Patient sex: M
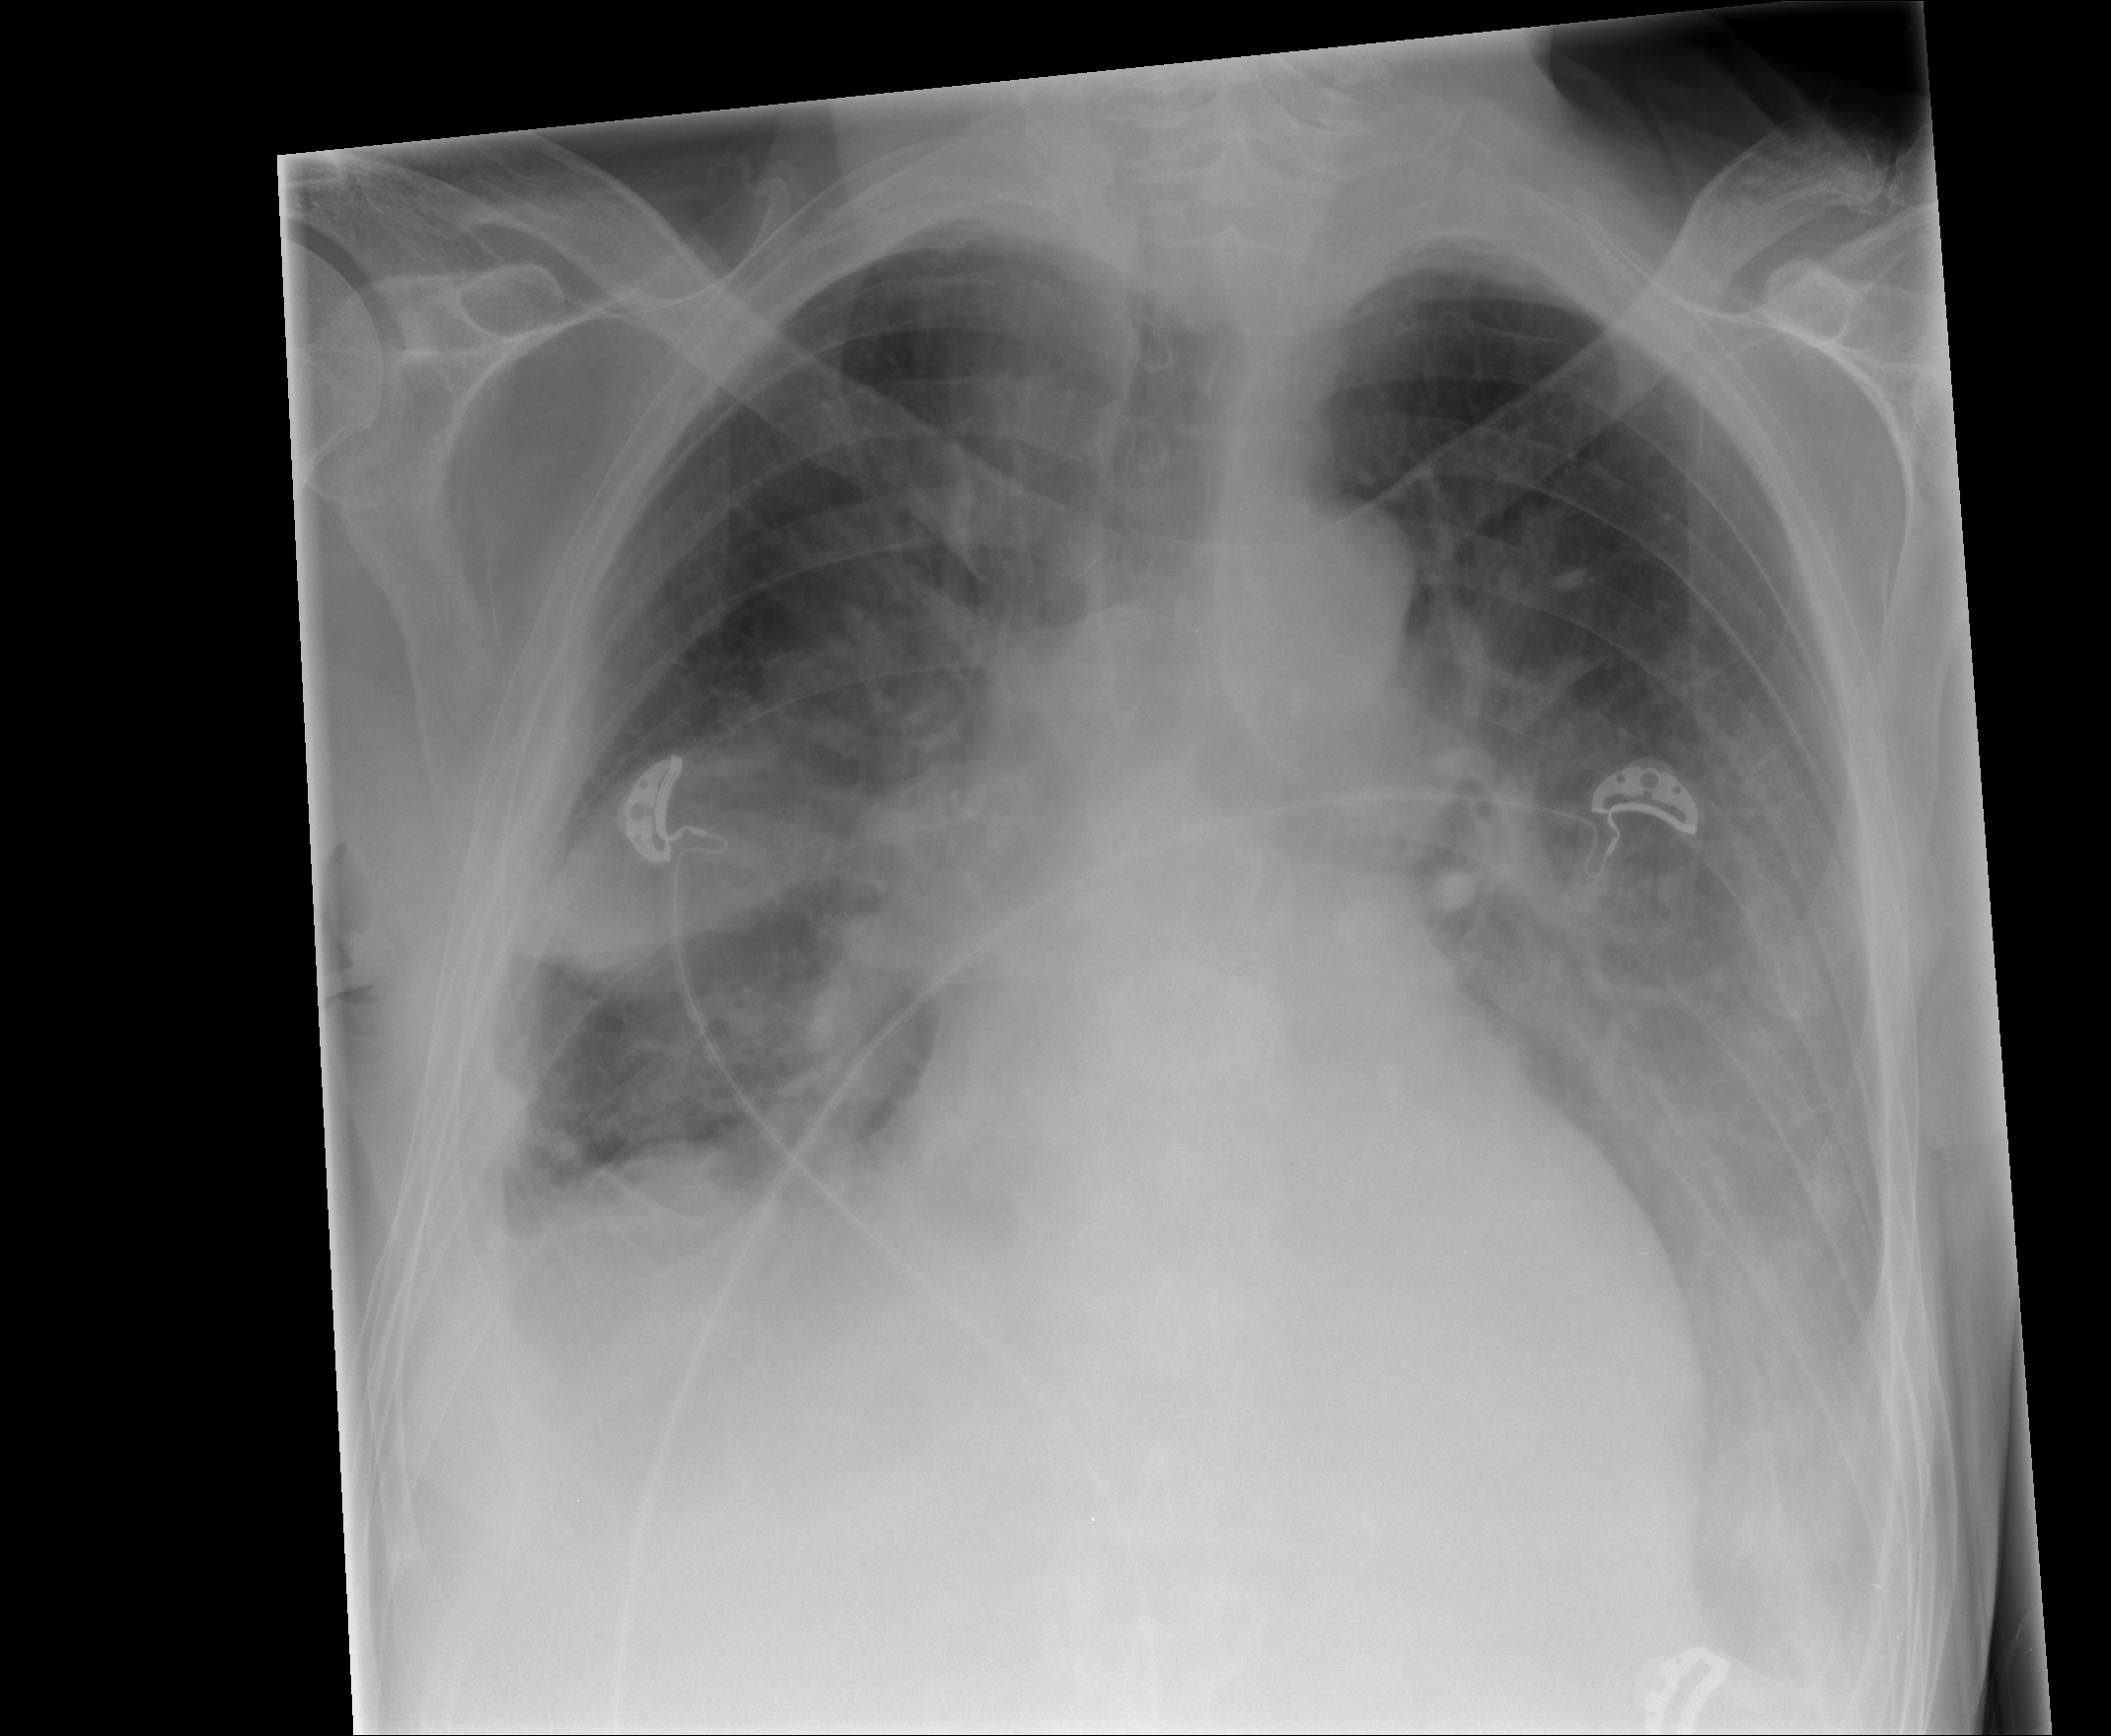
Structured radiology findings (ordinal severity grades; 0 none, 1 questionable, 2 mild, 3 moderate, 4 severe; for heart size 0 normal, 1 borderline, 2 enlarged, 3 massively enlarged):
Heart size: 2
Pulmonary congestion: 2
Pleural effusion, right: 2
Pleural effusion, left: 2
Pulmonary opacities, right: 2
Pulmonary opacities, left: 2
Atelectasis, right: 2
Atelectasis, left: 2